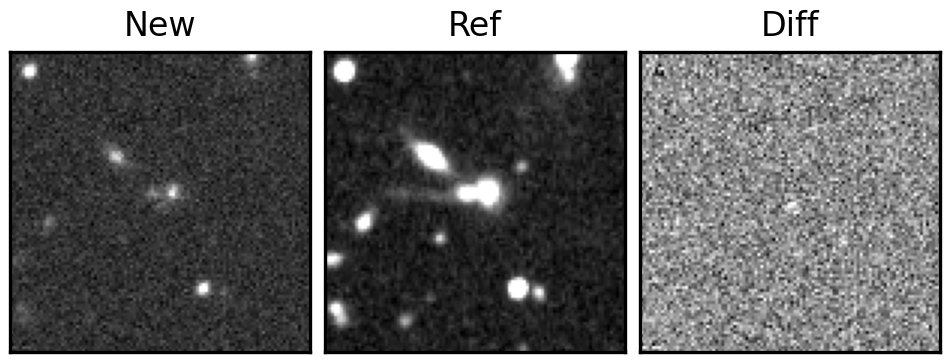
Label: real